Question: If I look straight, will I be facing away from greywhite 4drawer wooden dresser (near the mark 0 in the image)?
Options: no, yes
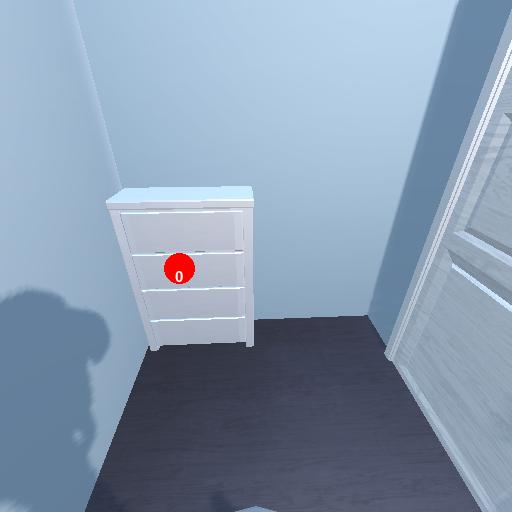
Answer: no